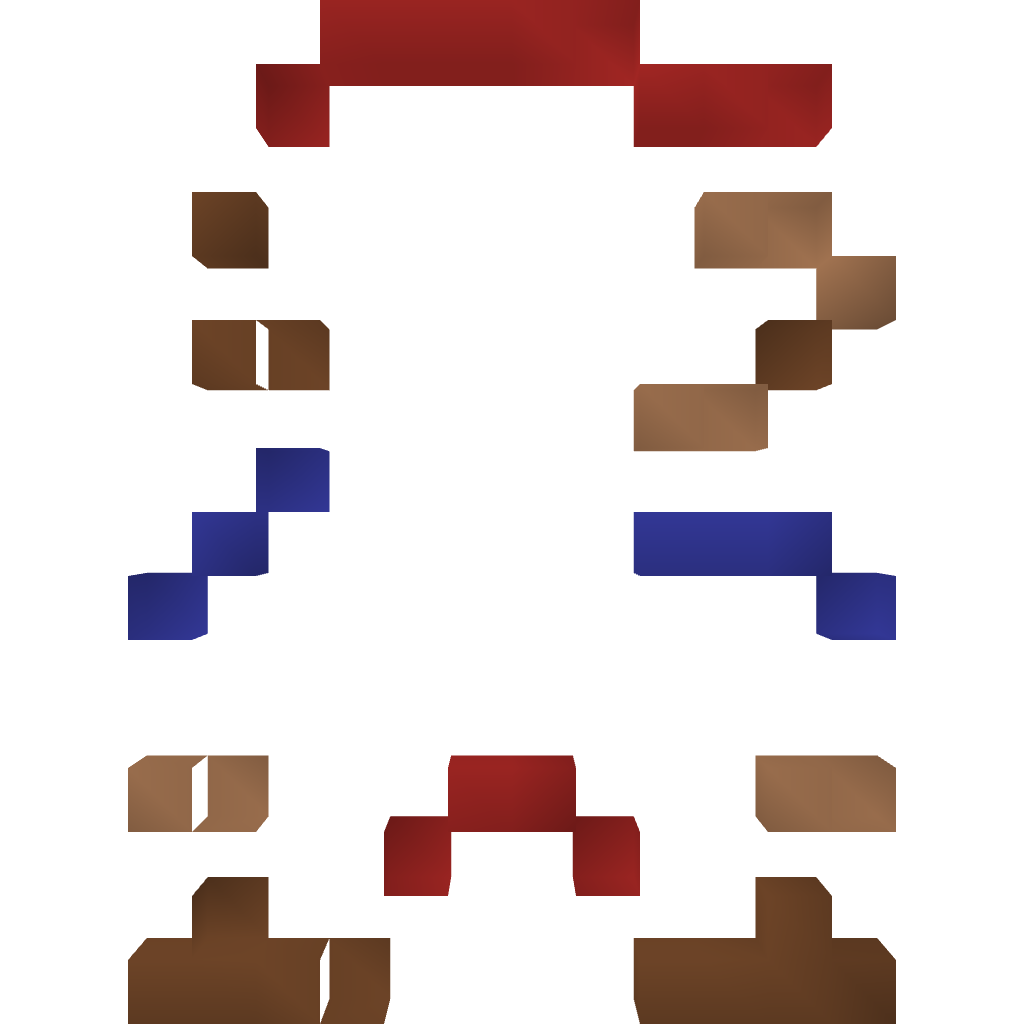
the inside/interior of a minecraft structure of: Super Mario 8-Bit Style [Standing]